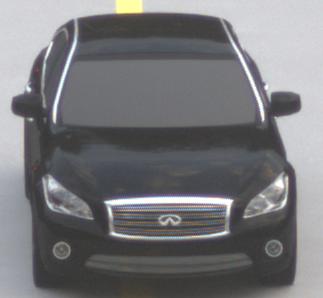
Make: Infiniti
Model: M 37
Detailed model: M (Y51)
Model produced from: 2010/10
Model produced until: 2013/11
Doors: 4
Color: black
Road condition: dry road
Daytime: sunrise or sunset
Contrast: low contrast